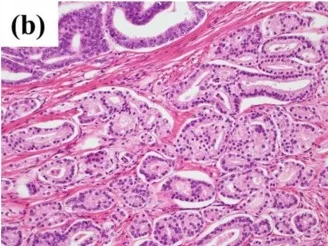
Pathological findings are shown. Each cancer was pathologically diagnosed as separate adenocarcinoma. . (b) Prostate cancer;. Adenocarcinoma, Gleason score 4 + 4 = 8 with tertiary pattern 5, pT3a, ly0, v0, pn1, sv0.
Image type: pathology (h&e)